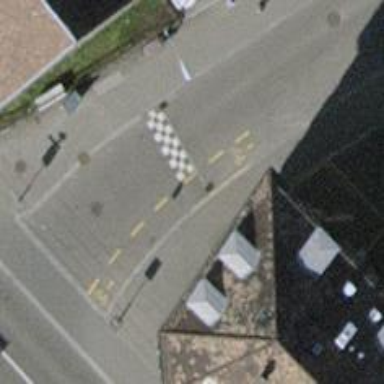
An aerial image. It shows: Bump for traffic calming.